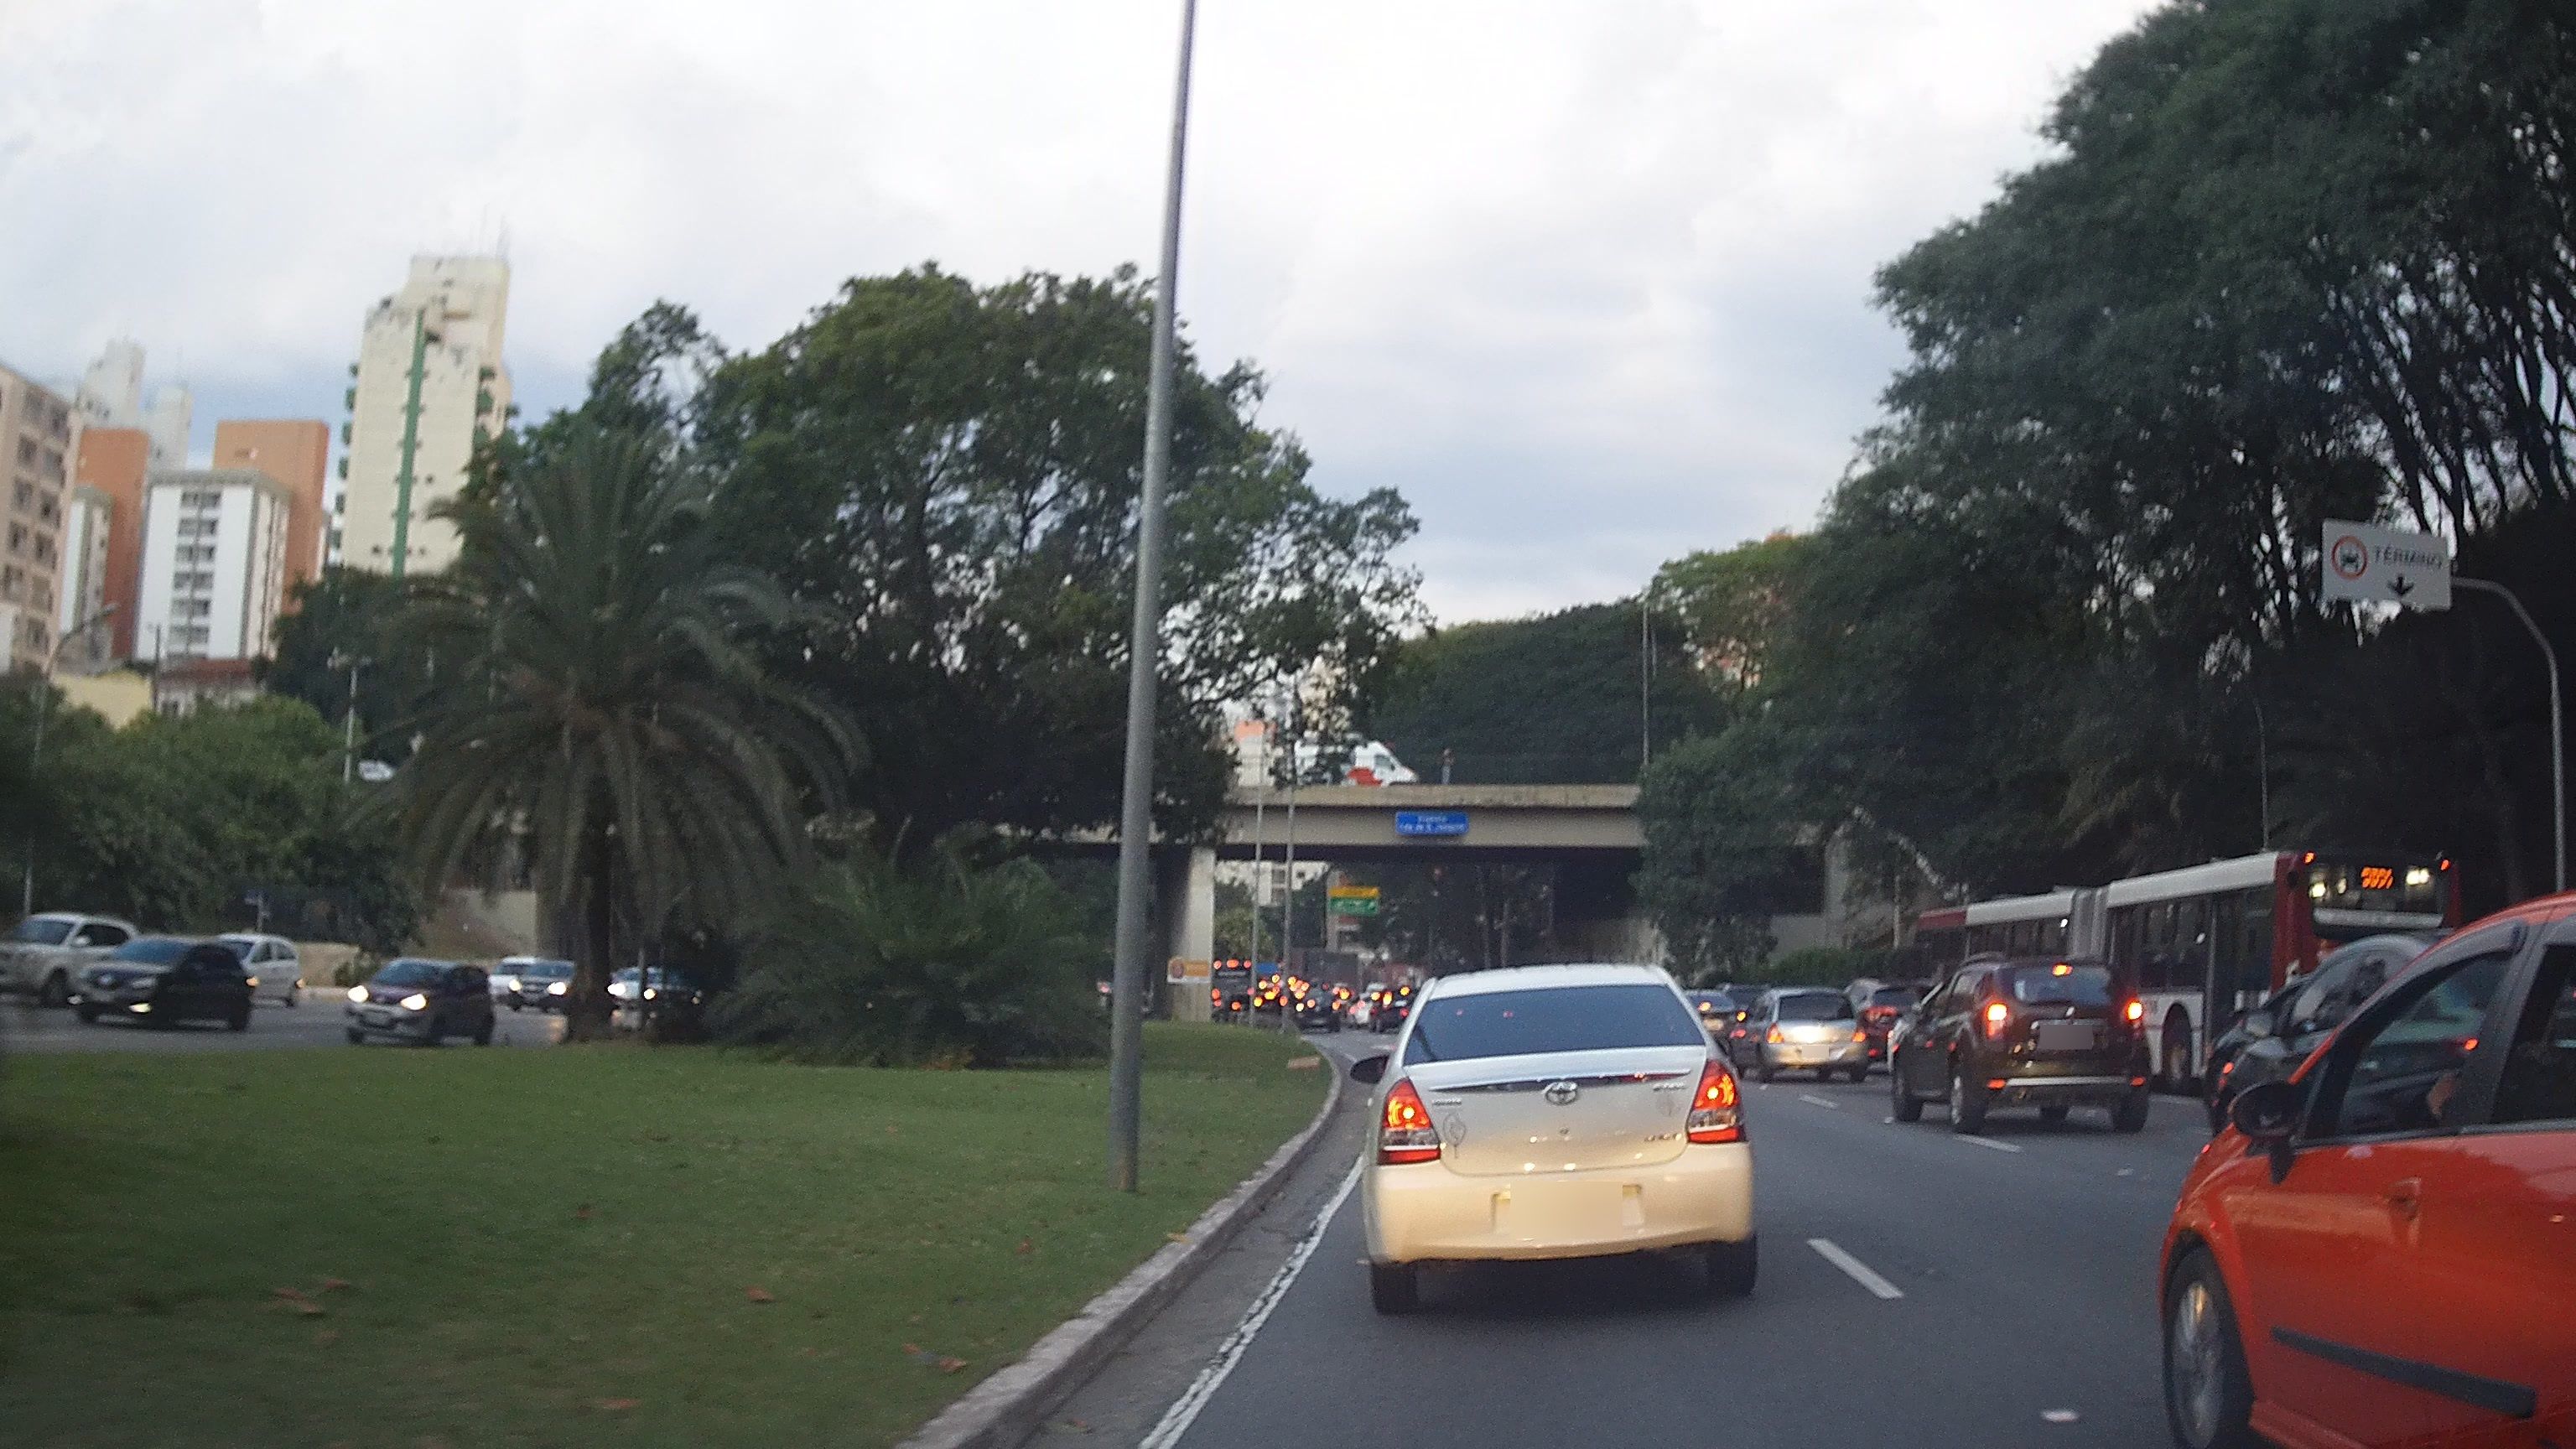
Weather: cloudy
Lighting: day
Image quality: good
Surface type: driving surface
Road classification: trunk
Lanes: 5
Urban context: urban centre
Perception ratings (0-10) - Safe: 2.54, Lively: 8.08, Beautiful: 8.75, Boring: 0.37, Depressing: 4.6, Wealthy: 3.57